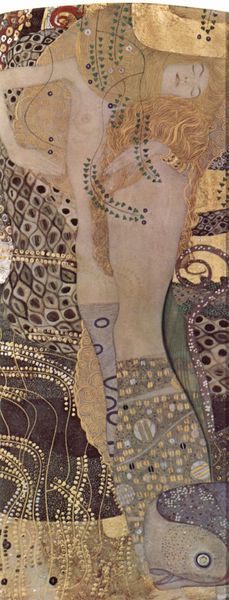
Titel: Wasserschlange
Künstler: Gustav Klimt
Standort: Wien
Institution: Österreichische Galerie im Belvedere
Schlagwörter: akt, blau, blätter, kopf, körper, mann, nackt, wasser, gelb, grün, komposition, ausschnitt, braun, brust, busen, frau, grau, haar, orange, schmuck, schwarz, weiss, gras, haus, rot, muster, ornament, symbolismus, blond, arm, arme, augen, gesicht, salome, silber, portrait, porträt, halme, gold, haare, paar, pflanze, pflanzen, locken, kreis, ranken, mähne, kuss, leidenschaft, schlafen, abstrakt, formen, violett, linien, blue, hands, kiss, red, women, black, face, female, gilded, gray, green, hair, jugendstil, klimt, lady, modern, nose, painting, weib, woman, yellow, detail, ornamente, bed, decorative, pattern, picture, sheets, brown, geschlossen, algen, linie, schönheit, form, jugenstil, nixe, stilisiert, kreise, beethoven, österreich, verziert, fries, fisch, armband, hand, efeu, man, naked, nude, skin, hingabe, head, ocean, sea, water, schlangen, eyes, metal, meerjungfrau, wal, wien, fäden, ornamentik, color, austria, mouth, art nouveau, bird, myth, gustav, blasen, pflanzlich, dekorativ, sezession, secession, wiener sezession, kandinsky, breast, abstract, love, arms, scale, art, close, kandinski, eye, breasts, fish, leaf, lips, long hair, nippel, munich, freu, rich, walfisch, forehead, kissing, lovers, body, collage, mosaic, gustav klimt, klee, art deco, snake, leg, blonde, vienna, gemälde, nymph, avantgarde, wiener jugendstil, bloch-bauer, beethovenfries, friesd, wasserschlange, liberty, sex, klimmt, tits, 20th century, ronament, closed eyes, closed, sensual, mermaid, deco, breats, abstract woman, wale, whale, seaweed, dryad, womans face, foil, bobs, two lady, femalenude, international style